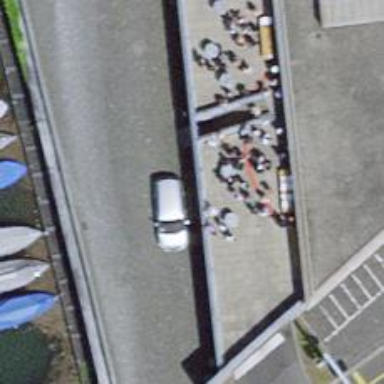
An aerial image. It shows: Red bench.